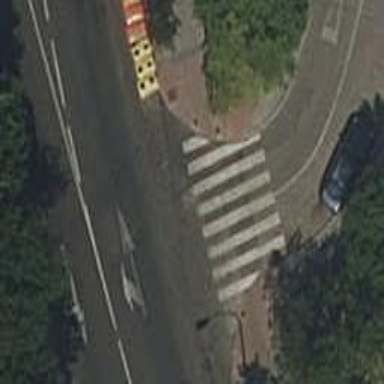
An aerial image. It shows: Uncontrolled zebra crossing on the road.